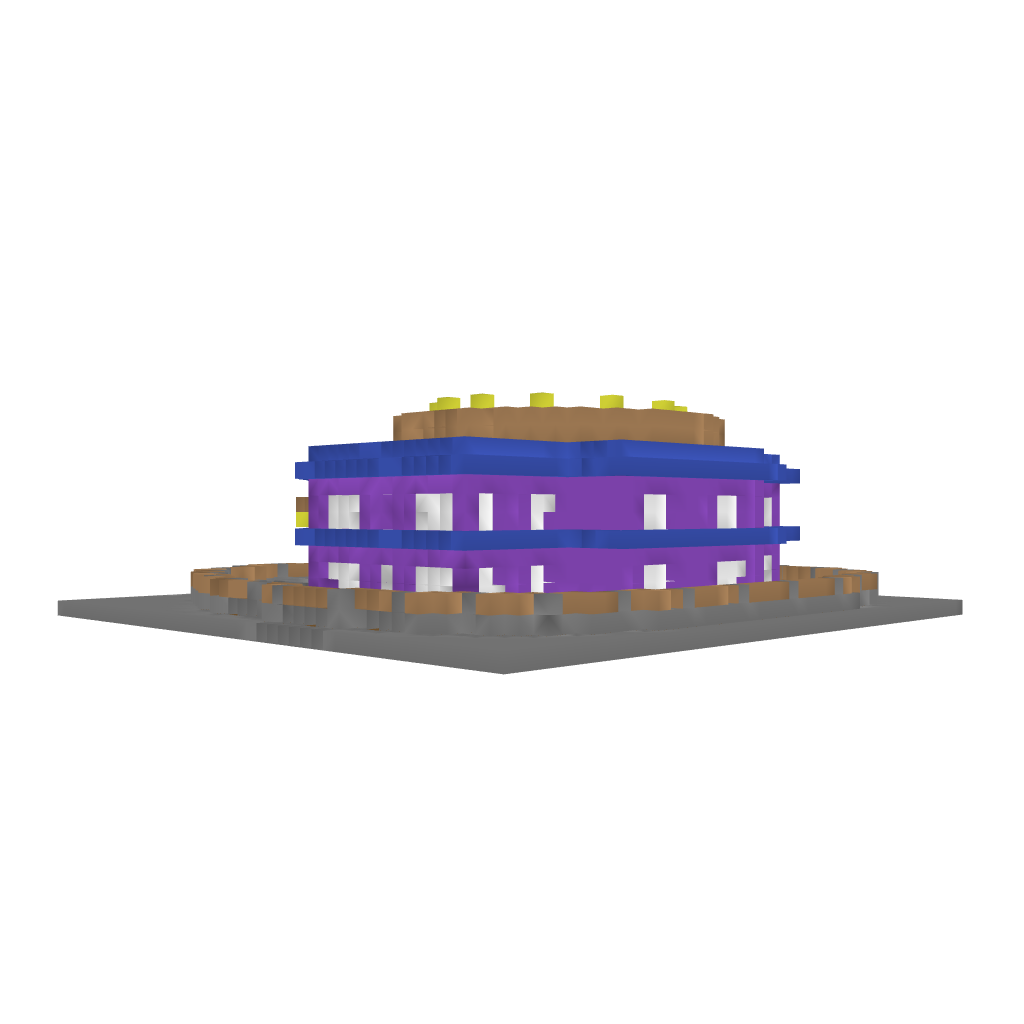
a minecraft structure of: Lapis Fortress good quality